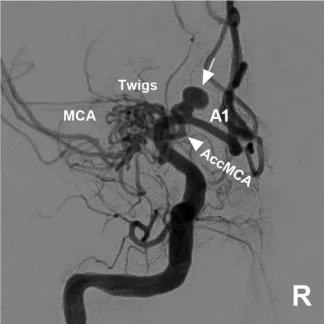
Angioarchitecture of twig-like MCA. (A) Two-dimensional DSA of the right ICA showing a right twig-like MCA and an aneurysm (arrow) at the origin of the AccMCA from the A1 segment.
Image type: radiology (ct)